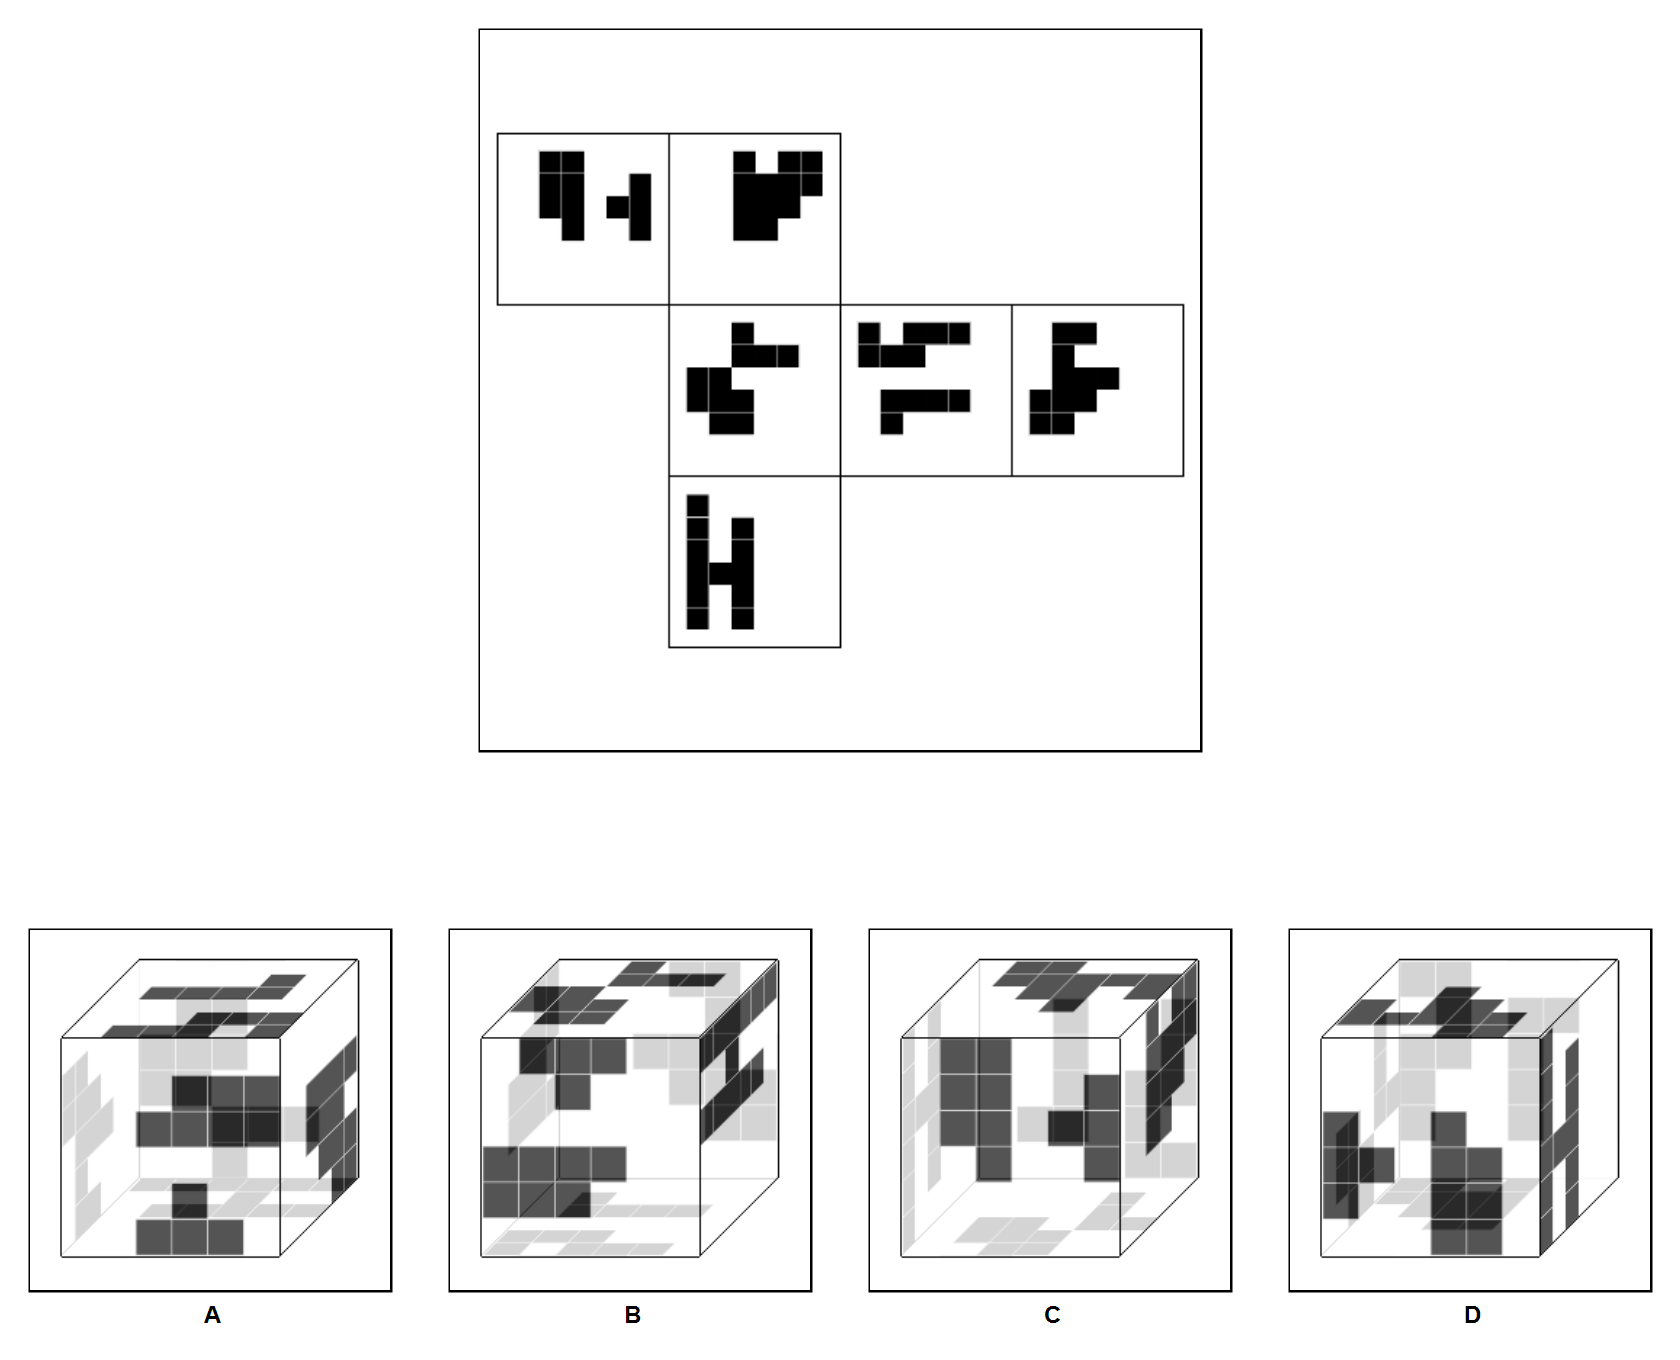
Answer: C